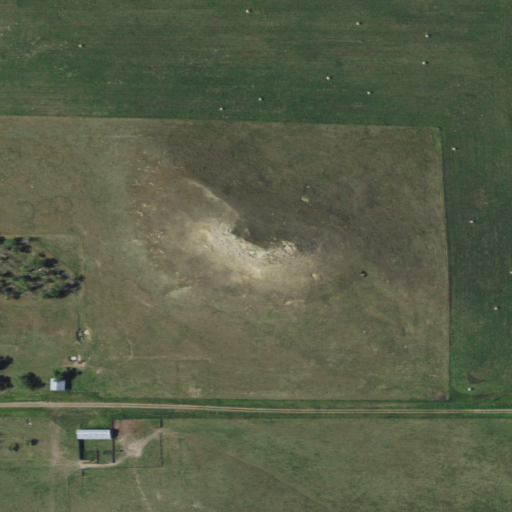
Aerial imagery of mountain in South Dakota named Thunder Hawk Butte containing grassland, pasture, and open development